Question: I have been experimenting with some code but cant seem to get it to work. Thanks!
'''
Sub c()
Dim srchrng As Variant
Dim cells As Variant
Dim i As Integer
For Each cells In srchrng
If cells.Value = "Moisture Content" Then
cells.Offset(0, 1).Select
Selection.Copy
Active.cell ("Q20")
i = i + 1
End If
Next cells
End Sub
'''

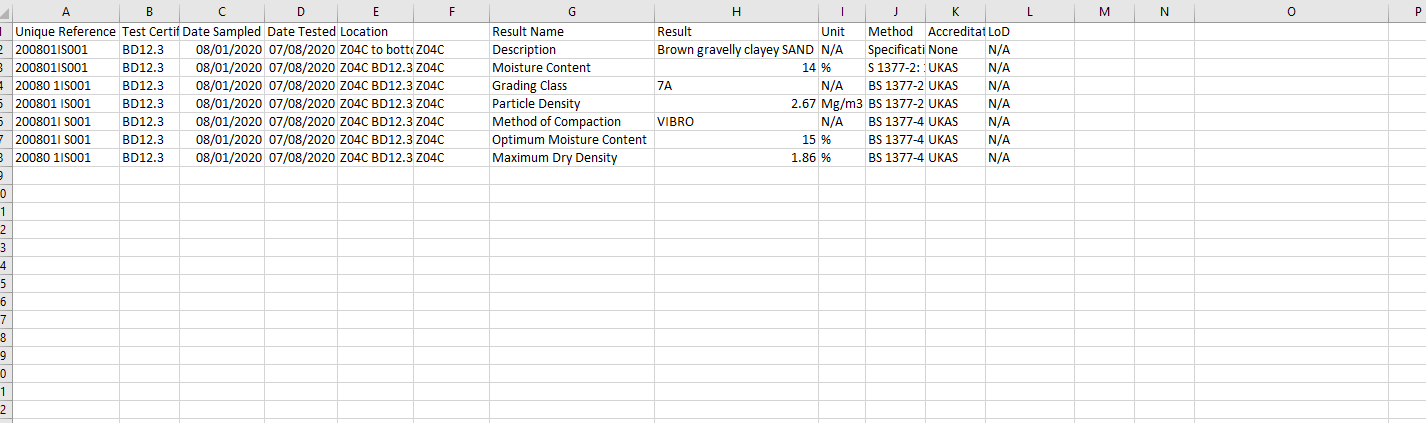
Answer: Try this:
'''
Dim cells As Variant
For Each cells In [G2:G8]
If cells = "Moisture Content" Then
[Q20] = cells.Offset(0, 1)
Exit For
End If
Next cells
'''
There's no need for 'i', the 'For Each' loop manages the iteration for you.